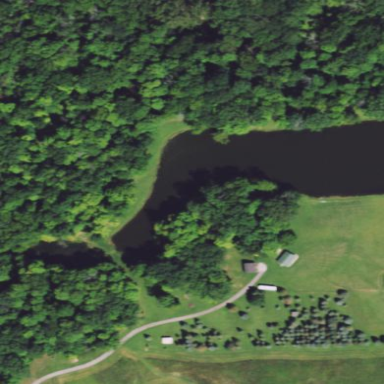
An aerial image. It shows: Peaceful pond surrounded by nature.